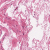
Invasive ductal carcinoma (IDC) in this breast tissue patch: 0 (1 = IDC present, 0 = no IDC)